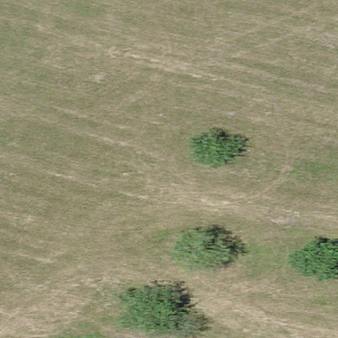
Label: other